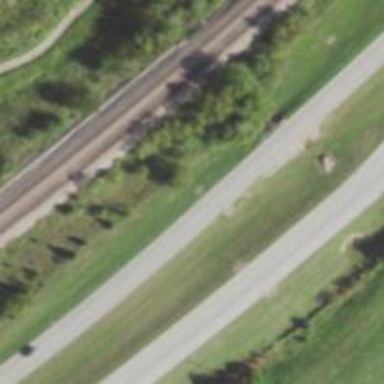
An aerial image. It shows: Primary highway with expressway characteristics.